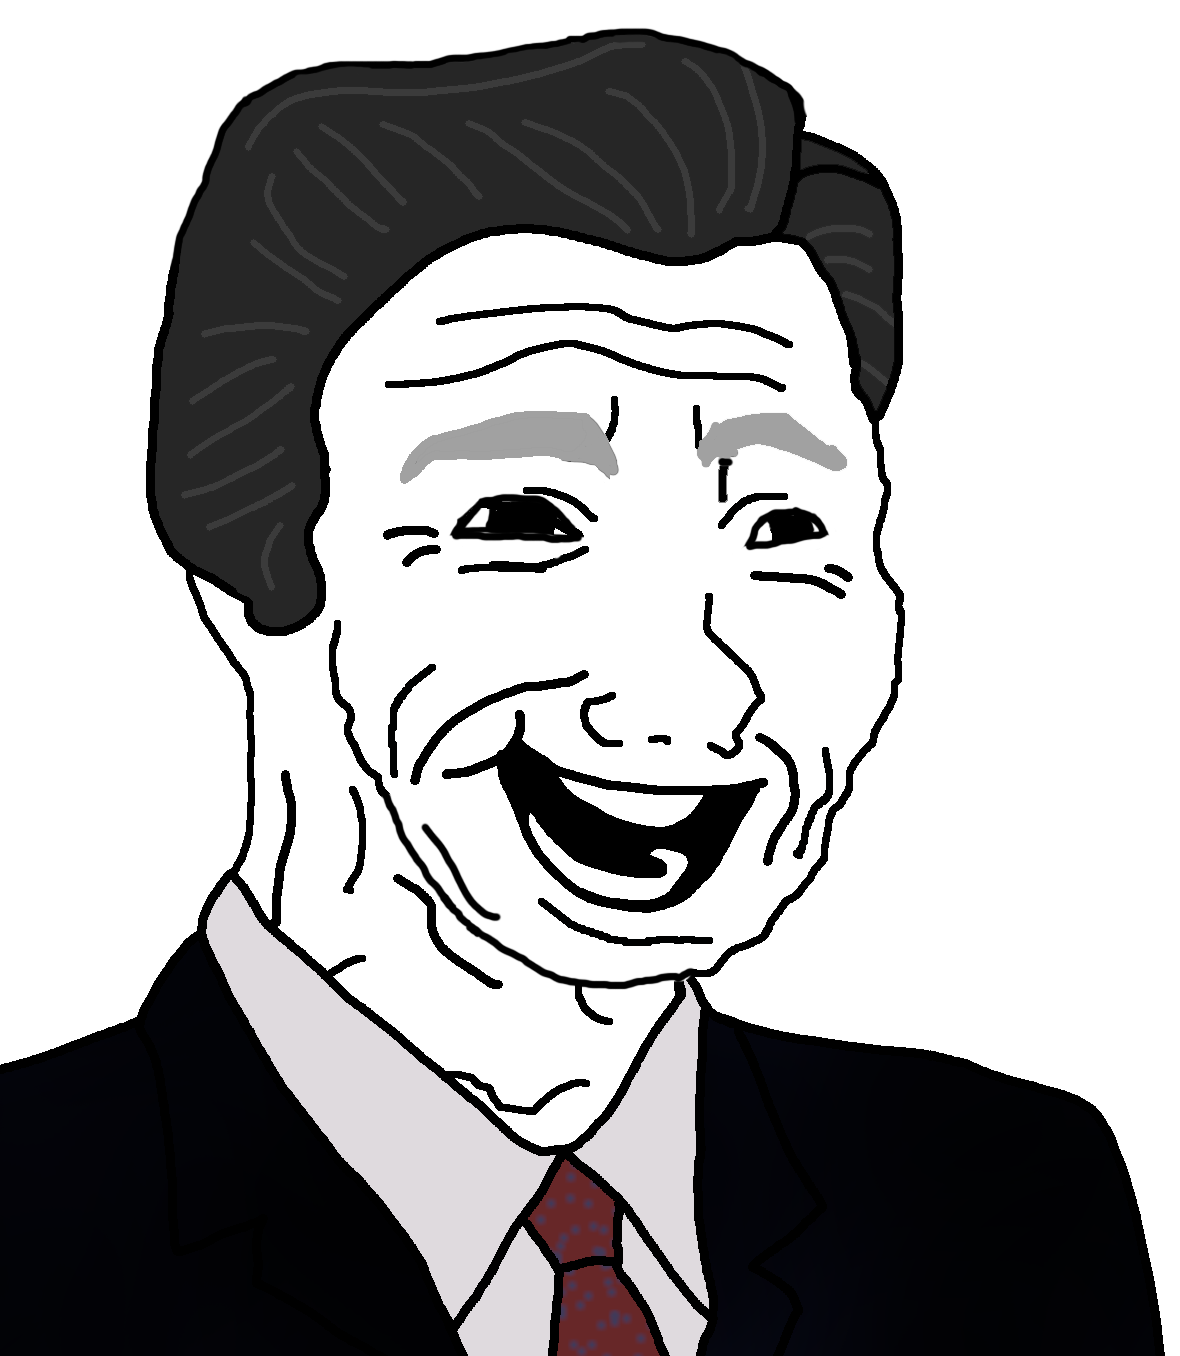
Label: 5_Bloomer